Question: When I use phpMyAdmin to perform queries, any errors being returned are missing error descriptions. Error returned is just:
'''
#1064 -
'''

... rather than the expected one:
'''
#1064 - You have an error in your SQL syntax; check the manual...
'''
My PHP code is returning MySQL error descriptions correctly using 'mysql_error()'.
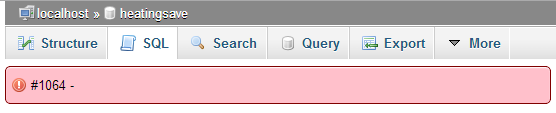
Answer: I eventually found a related question <URL>. I will state that I do not understand how to solve the problem with this answer. I did note that @anomie states:
> If mysql_error works, it seems more likely that the problem is in phpMyAdmin's character set conversion function 'PMA_DBI_convert_message' in libraries/database_interface.lib.php
I found this section in libraries/database_interface.lib.php which sets the encoding:
'''
function PMA_DBI_convert_message($message)
{
// latin always last!
$encodings = array(
'japanese' => 'EUC-JP', //'ujis',
'japanese-sjis' => 'Shift-JIS', //'sjis',
'korean' => 'EUC-KR', //'euckr',
'russian' => 'KOI8-R', //'koi8r',
'ukrainian' => 'KOI8-U', //'koi8u',
'greek' => 'ISO-8859-7', //'greek',
'serbian' => 'CP1250', //'cp1250',
'estonian' => 'ISO-8859-13', //'latin7',
'slovak' => 'ISO-8859-2', //'latin2',
'czech' => 'ISO-8859-2', //'latin2',
'hungarian' => 'ISO-8859-2', //'latin2',
'polish' => 'ISO-8859-2', //'latin2',
'romanian' => 'ISO-8859-2', //'latin2',
'spanish' => 'CP1252', //'latin1',
'swedish' => 'CP1252', //'latin1',
'italian' => 'CP1252', //'latin1',
'norwegian-ny' => 'CP1252', //'latin1',
'norwegian' => 'CP1252', //'latin1',
'portuguese' => 'CP1252', //'latin1',
'danish' => 'CP1252', //'latin1',
'dutch' => 'CP1252', //'latin1',
'english' => 'CP1252', //'latin1',
'french' => 'CP1252', //'latin1',
'german' => 'CP1252', //'latin1',
);
'''
I changed the line for English to ''english' => 'UTF-8',' which now correctly displays the full error description.
I'm not sure if there are other encoding issues which may cause other functions to lose text, but this at least solves my problem.